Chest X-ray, AP view. Patient: 28 years old, sex F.
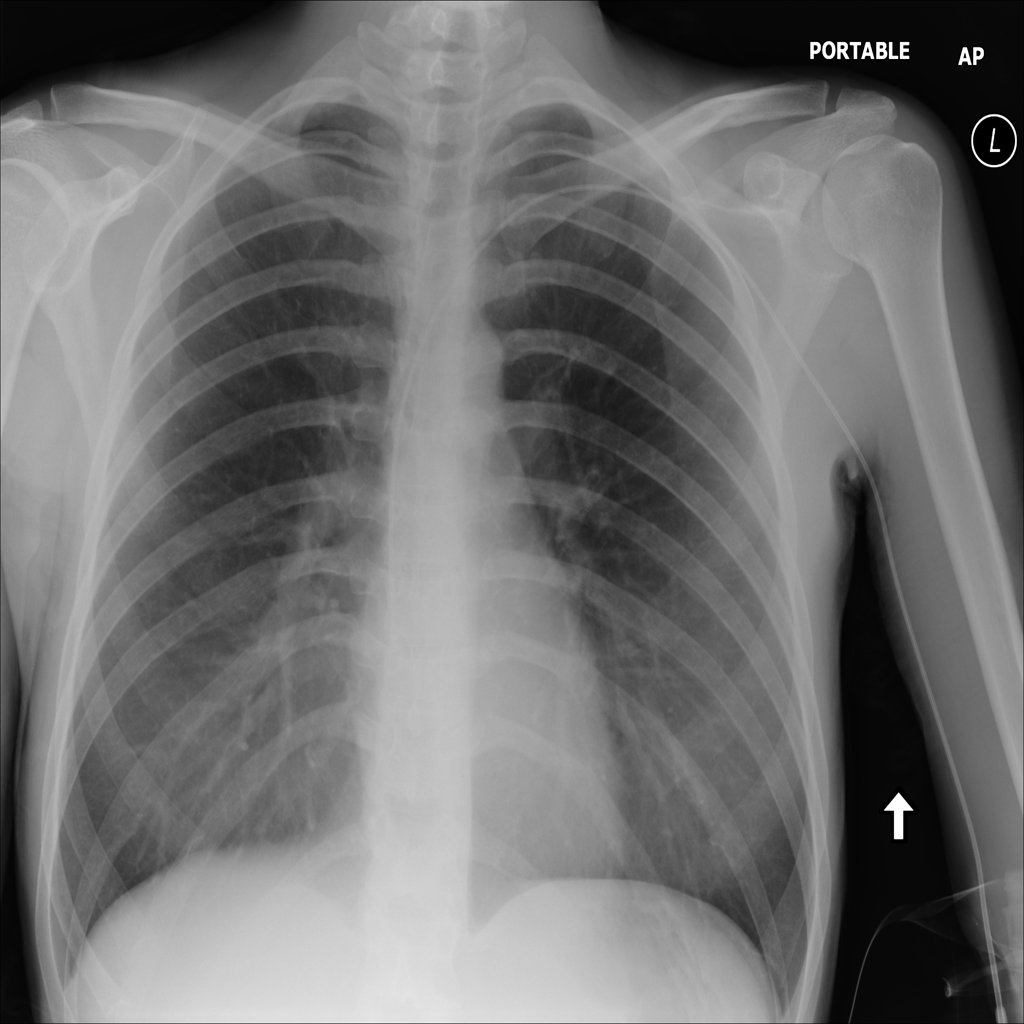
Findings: No Finding